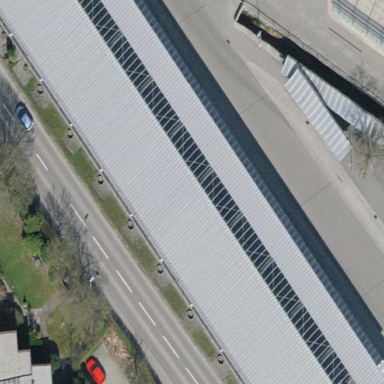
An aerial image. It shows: Train station building.